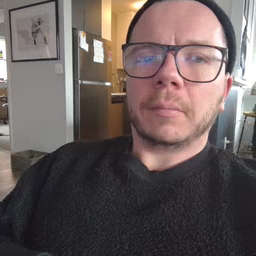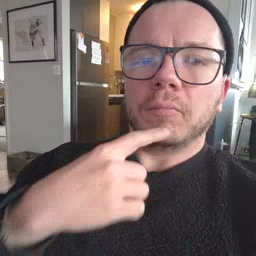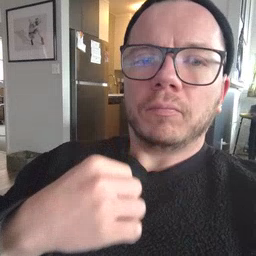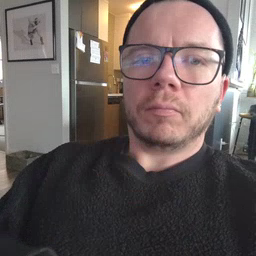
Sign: red